Chest X-ray:
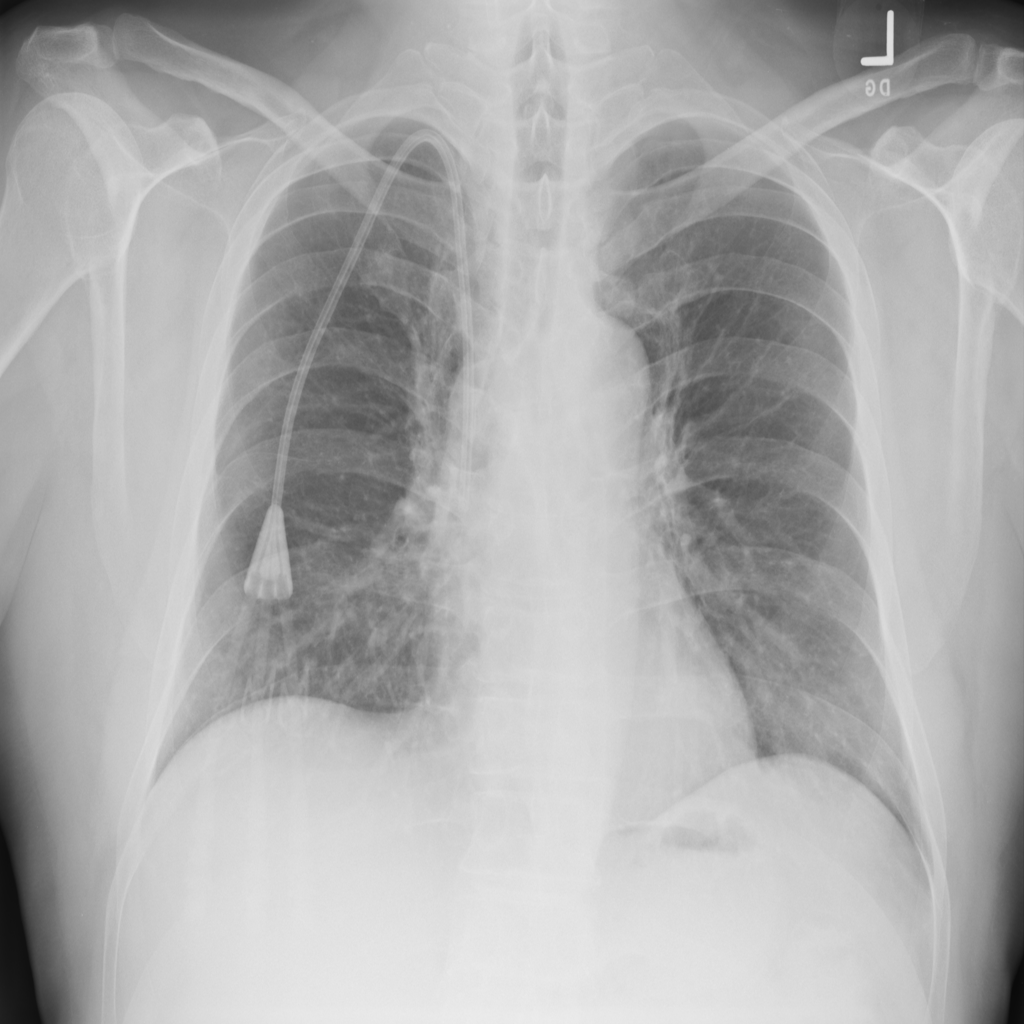
No abnormal finding: yes